Question: I am writing a drop-down menu for the school intranet site and I have created a rather strange issue. The sub-menus are offset from the selected menu y position by 36px.

Here's a excerpt of the code (please excuse the quality :D)
'''
<html>
<head>
<style>
#navagationBar {
margin: 0;
padding: 0;
z-index: 30;
}
#navagationBar li {
list-style: none;
float: left;
font: bold 12px 'Arial';
margin-left: 10px;
width: 96px;
}
#navagationBar li a {
display: block;
margin: 0 1px 0 0;
padding: 4px 10px;
width: 136px;
color: #FFFFFF;
text-align: center;
text-decoration: none;
}
#navagationBar li a:hover {
background: #796952;
}
#navagationBar div {
position: absolute;
visibility: hidden;
background: transparent;
}
#navagationBar div a {
position: relative;
display: block;
padding: 5px 10px;
width: 136px;
white-space: nowrap;
text-align: left;
text-decoration: none;
background: #796952;
color: #FFF;
font: 9px "Arial";
}
#navagationBar div a:hover {
background: #969696;
color: #FFF;
}
#navagationBar a {
color: #FFF;
}
div.navagation {
background: #2d221c;
height: 28px;
}
div.sub {
left: 156px;
}
</style>
<!-- BG COLOR: #2d221c
FORERGROUND: #3c3429
HOVER: #796952
-->
<script>
var menuItem = 0;
var subItem = 0;
var timeLimit = 250;
var closeTimer = 0;
var closeSubTimer = 0;
// open menu
function openMenu(id) {
stopTimer();
// If a layer is already open close it
if (menuItem) {
menuItem.style.visibility = 'hidden';
}
// Then set the one clicked on by the user to be shown
menuItem = document.getElementById(id);
menuItem.style.visibility = 'visible';
}
function openSub(id) {
stopSubTimer();
// If a layer is already open close it
if (subItem) {
subItem.style.visibility = 'hidden';
}
subItem = document.getElementById(id);
subItem.style.visibility = 'visible';
}
function close() {
if (menuItem) {
menuItem.style.visibility = 'hidden';
}
}
function closeSub() {
if (subItem) {
subItem.style.visibility = 'hidden';
}
}
function startTimer() {
closeTimer = window.setTimeout(close, timeLimit);
}
function startSubTimer() {
closeSubTimer = window.setTimeout(closeSub, timeLimit);
}
// Stop timing
function stopTimer() {
if (closeTimer) {
window.clearTimeout(closeTimer);
closeTimer = null;
}
}
// TODO: Make more modular
function stopSubTimer() {
if (closeSubTimer) {
window.clearTimeout(closeSubTimer);
closeSubTimer = null;
}
}
// If the user click out, close teh box
document.onclick = close();
document.onclick = closeSub();
</script>
</head>
<body>
<div class="navagation">
<ul id="navagationBar">
<li><a href="#" onMouseOver="openMenu('menu0')" onMouseOut="startTimer()">HSIE</a>
<div id="menu0" onMouseOver="stopTimer()" onMouseOut="startTimer()">
<a href="#" onMouseOver="openSub('submenu0_0')" onMouseOut="startSubTimer()">Business Studies</a>
<div class='sub' id="submenu0_0" onMouseOver="openSub('submenu0_0')" onMouseOut="startSubTimer()">
<a href='view.php?id=110'>Year 11</a>
<a href='view.php?id=109'>Year 12</a>
</div>
<a href="#" onMouseOver="openSub('submenu0_1')" onMouseOut="startSubTimer()">Commerce</a>
<div class='sub' id="submenu0_1" onMouseOver="openSub('submenu0_1')" onMouseOut="startSubTimer()">
<a href='view.php?id=112'>Year 9</a>
<a href='view.php?id=111'>Year 10</a>
</div>
<a href="#" onMouseOver="openSub('submenu0_2')" onMouseOut="startSubTimer()">Geography</a>
<div class='sub' id="submenu0_2" onMouseOver="openSub('submenu0_2')" onMouseOut="startSubTimer()">
<a href='view.php?id=48'>Year 7</a>
<a href='view.php?id=92'>Year 8</a>
<a href='view.php?id=105'>Year 9</a>
<a href='view.php?id=70'>Year 10</a>
<a href='view.php?id=69'>Year 11</a>
<a href='view.php?id=131'>Year 12</a>
</div>
<a href="#" onMouseOver="openSub('submenu0_3')" onMouseOut="startSubTimer()">History</a>
<div class='sub' id="submenu0_3" onMouseOver="openSub('submenu0_3')" onMouseOut="startSubTimer()">
<a href='category.php?id=89'>Junior</a>
<a href='category.php?id=90'>Senior</a>
</div>
</div>
</li>
</ul>
</div>
</body>
</html>
'''
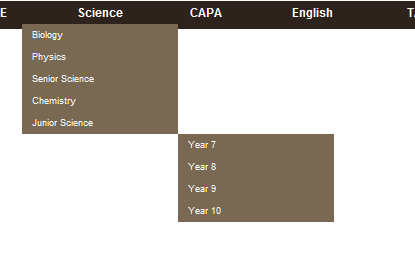
Answer: Try putting the sub menu divs before the corresponding a tags (instead of putting these divs after them).
For instance, try this:
'''
<div class='sub' id="submenu0_0" onMouseOver="openSub('submenu0_0')" onMouseOut="startSubTimer()">
<a href='view.php?id=110'>Year 11</a>
<a href='view.php?id=109'>Year 12</a>
</div>
<a href="#" onMouseOver="openSub('submenu0_0')" onMouseOut="startSubTimer()">Business Studies</a>
'''
Instead of this:
'''
<a href="#" onMouseOver="openSub('submenu0_0')" onMouseOut="startSubTimer()">Business Studies</a>
<div class='sub' id="submenu0_0" onMouseOver="openSub('submenu0_0')" onMouseOut="startSubTimer()">
<a href='view.php?id=110'>Year 11</a>
<a href='view.php?id=109'>Year 12</a>
</div>
'''